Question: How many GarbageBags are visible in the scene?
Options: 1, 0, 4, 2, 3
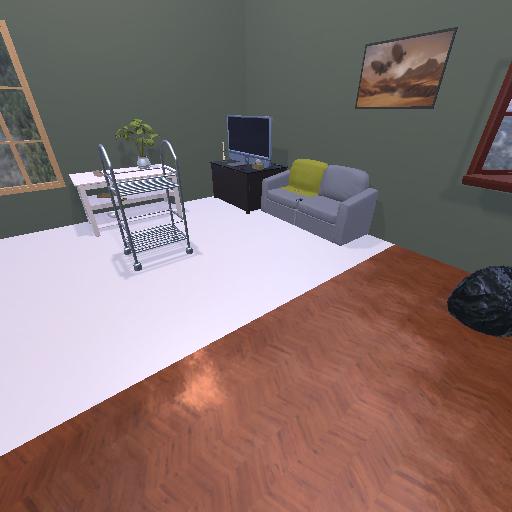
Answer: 1